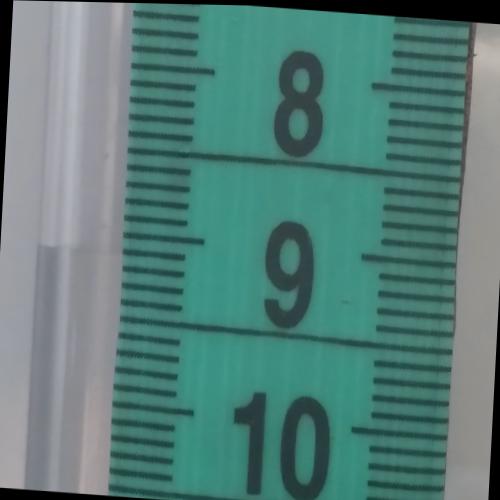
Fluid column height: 9.1 cm